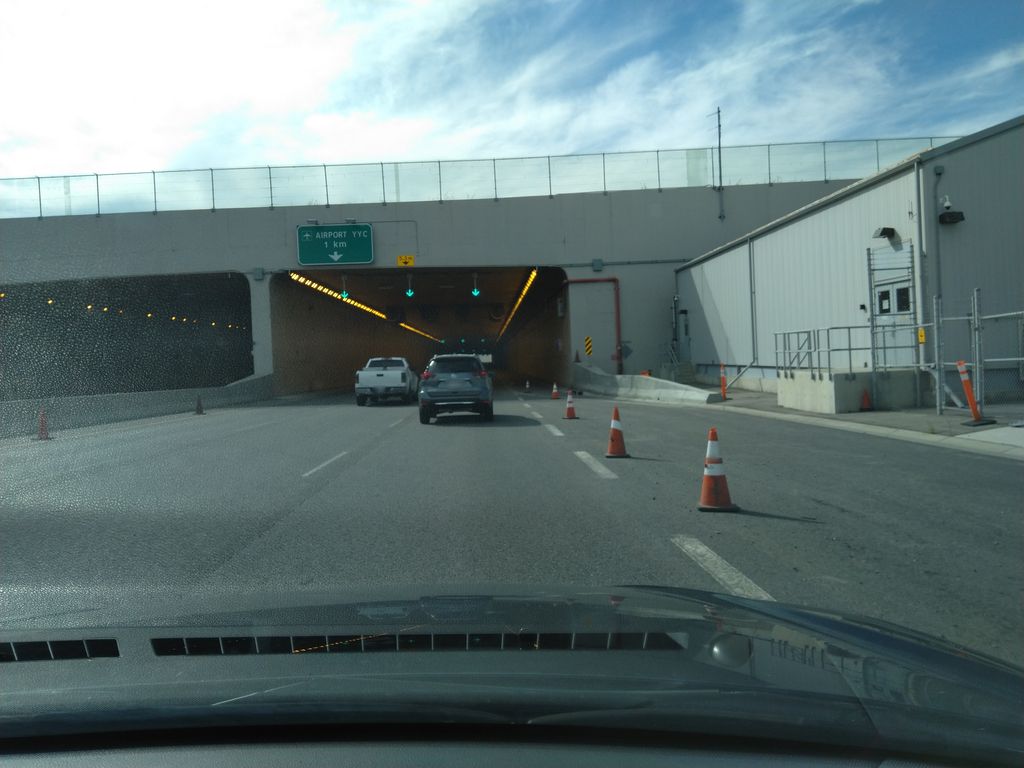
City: calgary